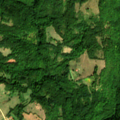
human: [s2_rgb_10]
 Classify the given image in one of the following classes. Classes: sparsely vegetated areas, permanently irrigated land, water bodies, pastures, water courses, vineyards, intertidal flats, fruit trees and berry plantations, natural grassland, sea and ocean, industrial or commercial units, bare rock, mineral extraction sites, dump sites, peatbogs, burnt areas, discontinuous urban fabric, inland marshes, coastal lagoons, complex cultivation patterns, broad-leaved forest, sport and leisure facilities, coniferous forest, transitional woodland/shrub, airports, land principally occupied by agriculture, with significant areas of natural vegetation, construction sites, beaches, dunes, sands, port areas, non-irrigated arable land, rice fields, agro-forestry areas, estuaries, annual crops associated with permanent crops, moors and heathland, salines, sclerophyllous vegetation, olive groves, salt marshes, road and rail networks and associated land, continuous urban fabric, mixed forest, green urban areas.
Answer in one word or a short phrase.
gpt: complex cultivation patterns, land principally occupied by agriculture, with significant areas of natural vegetation, broad-leaved forest